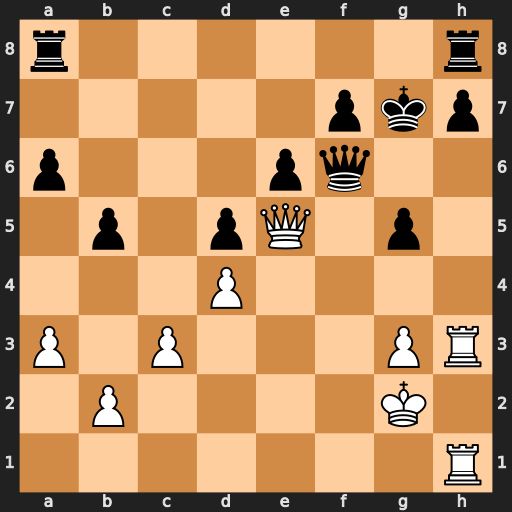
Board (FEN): r6r/5pkp/p3pq2/1p1pQ1p1/3P4/P1P3PR/1P4K1/7R
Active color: w
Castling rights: -
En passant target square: -
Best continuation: Rxh7+ Rxh7 Rxh7+ Kxh7 Qxf6